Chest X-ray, AP view. Patient: 47 years old, sex F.
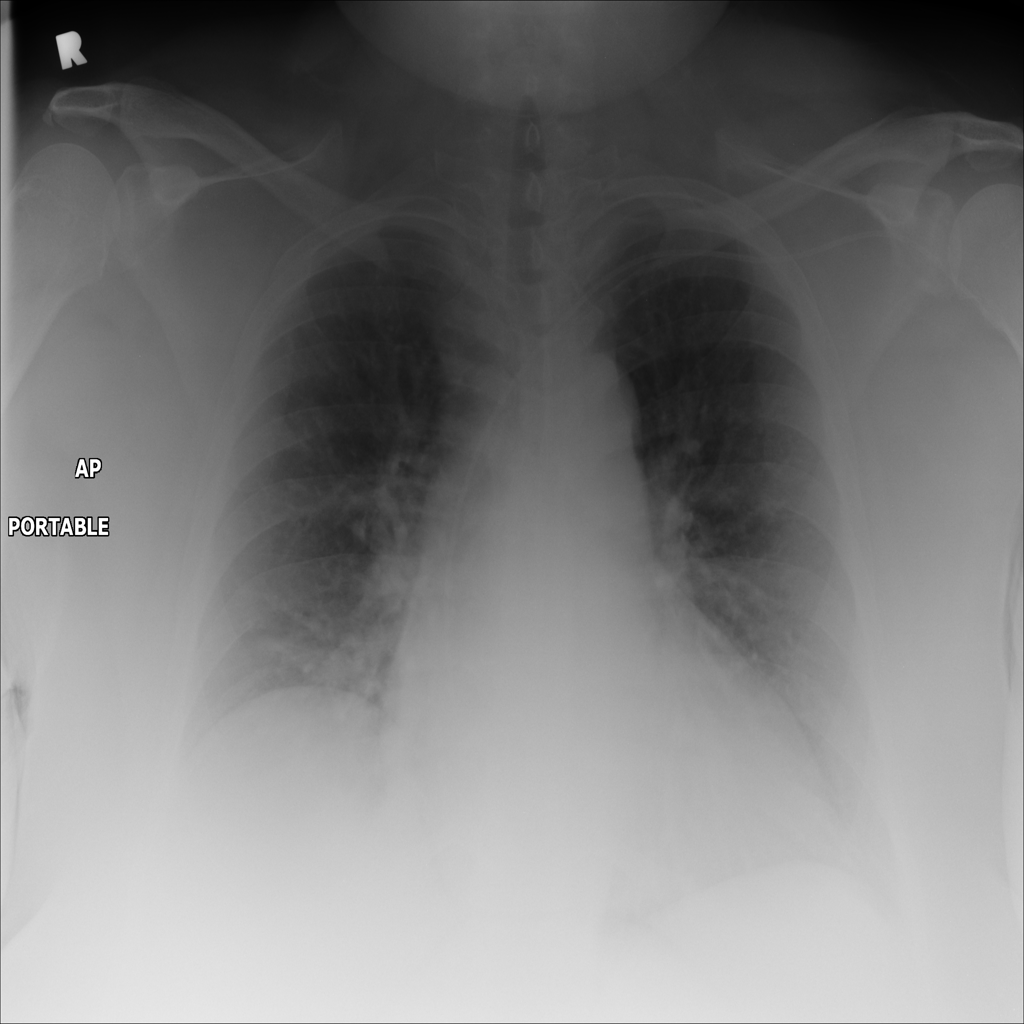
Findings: No Finding